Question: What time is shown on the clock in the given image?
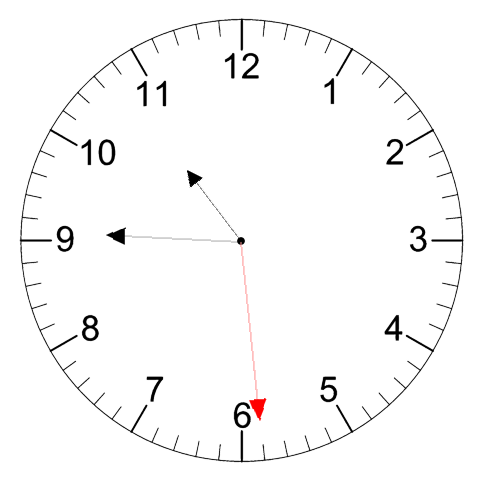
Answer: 10:45:29